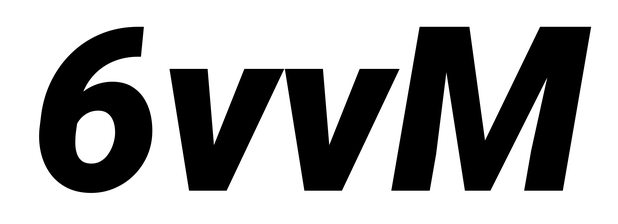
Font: Roboto-Italic_Black_Italic